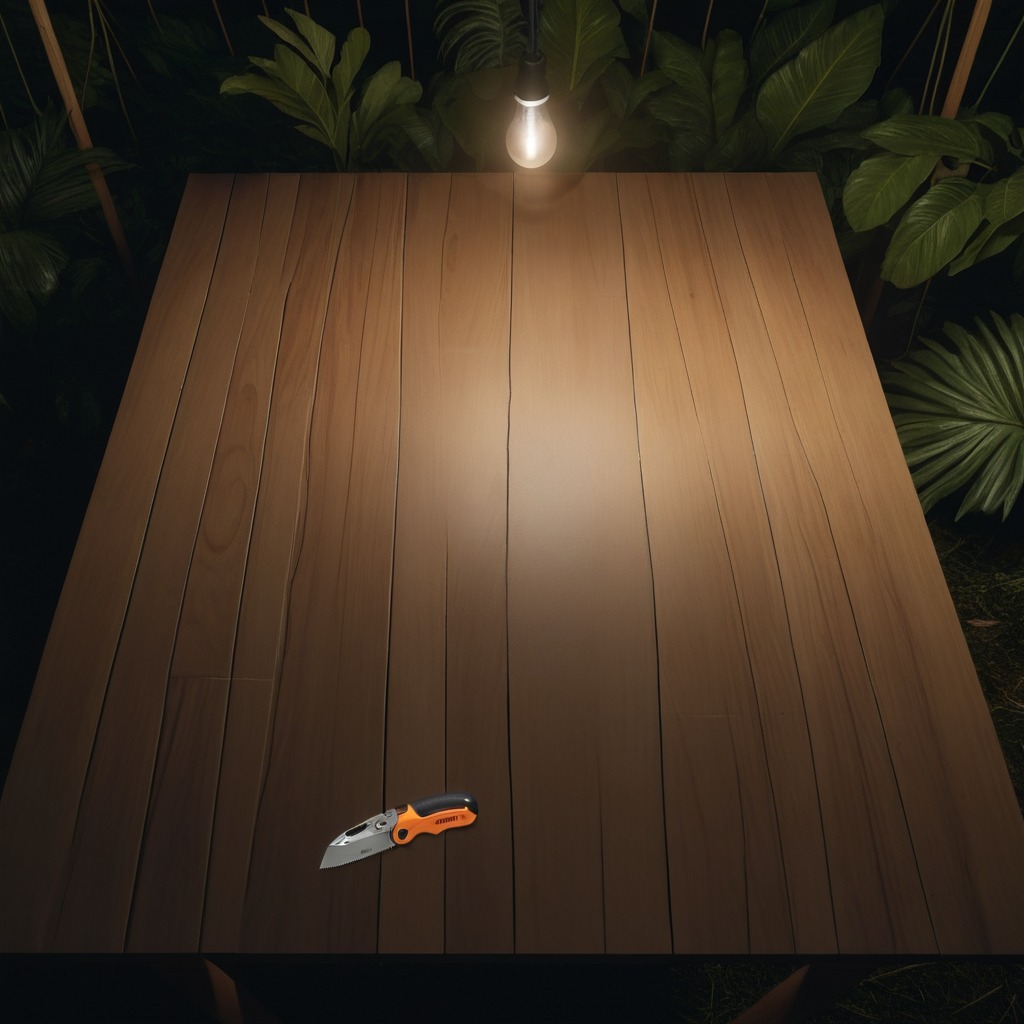
A utility knife is lying on a clean wooden table inside a jungle field workshop tent at night.